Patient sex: F
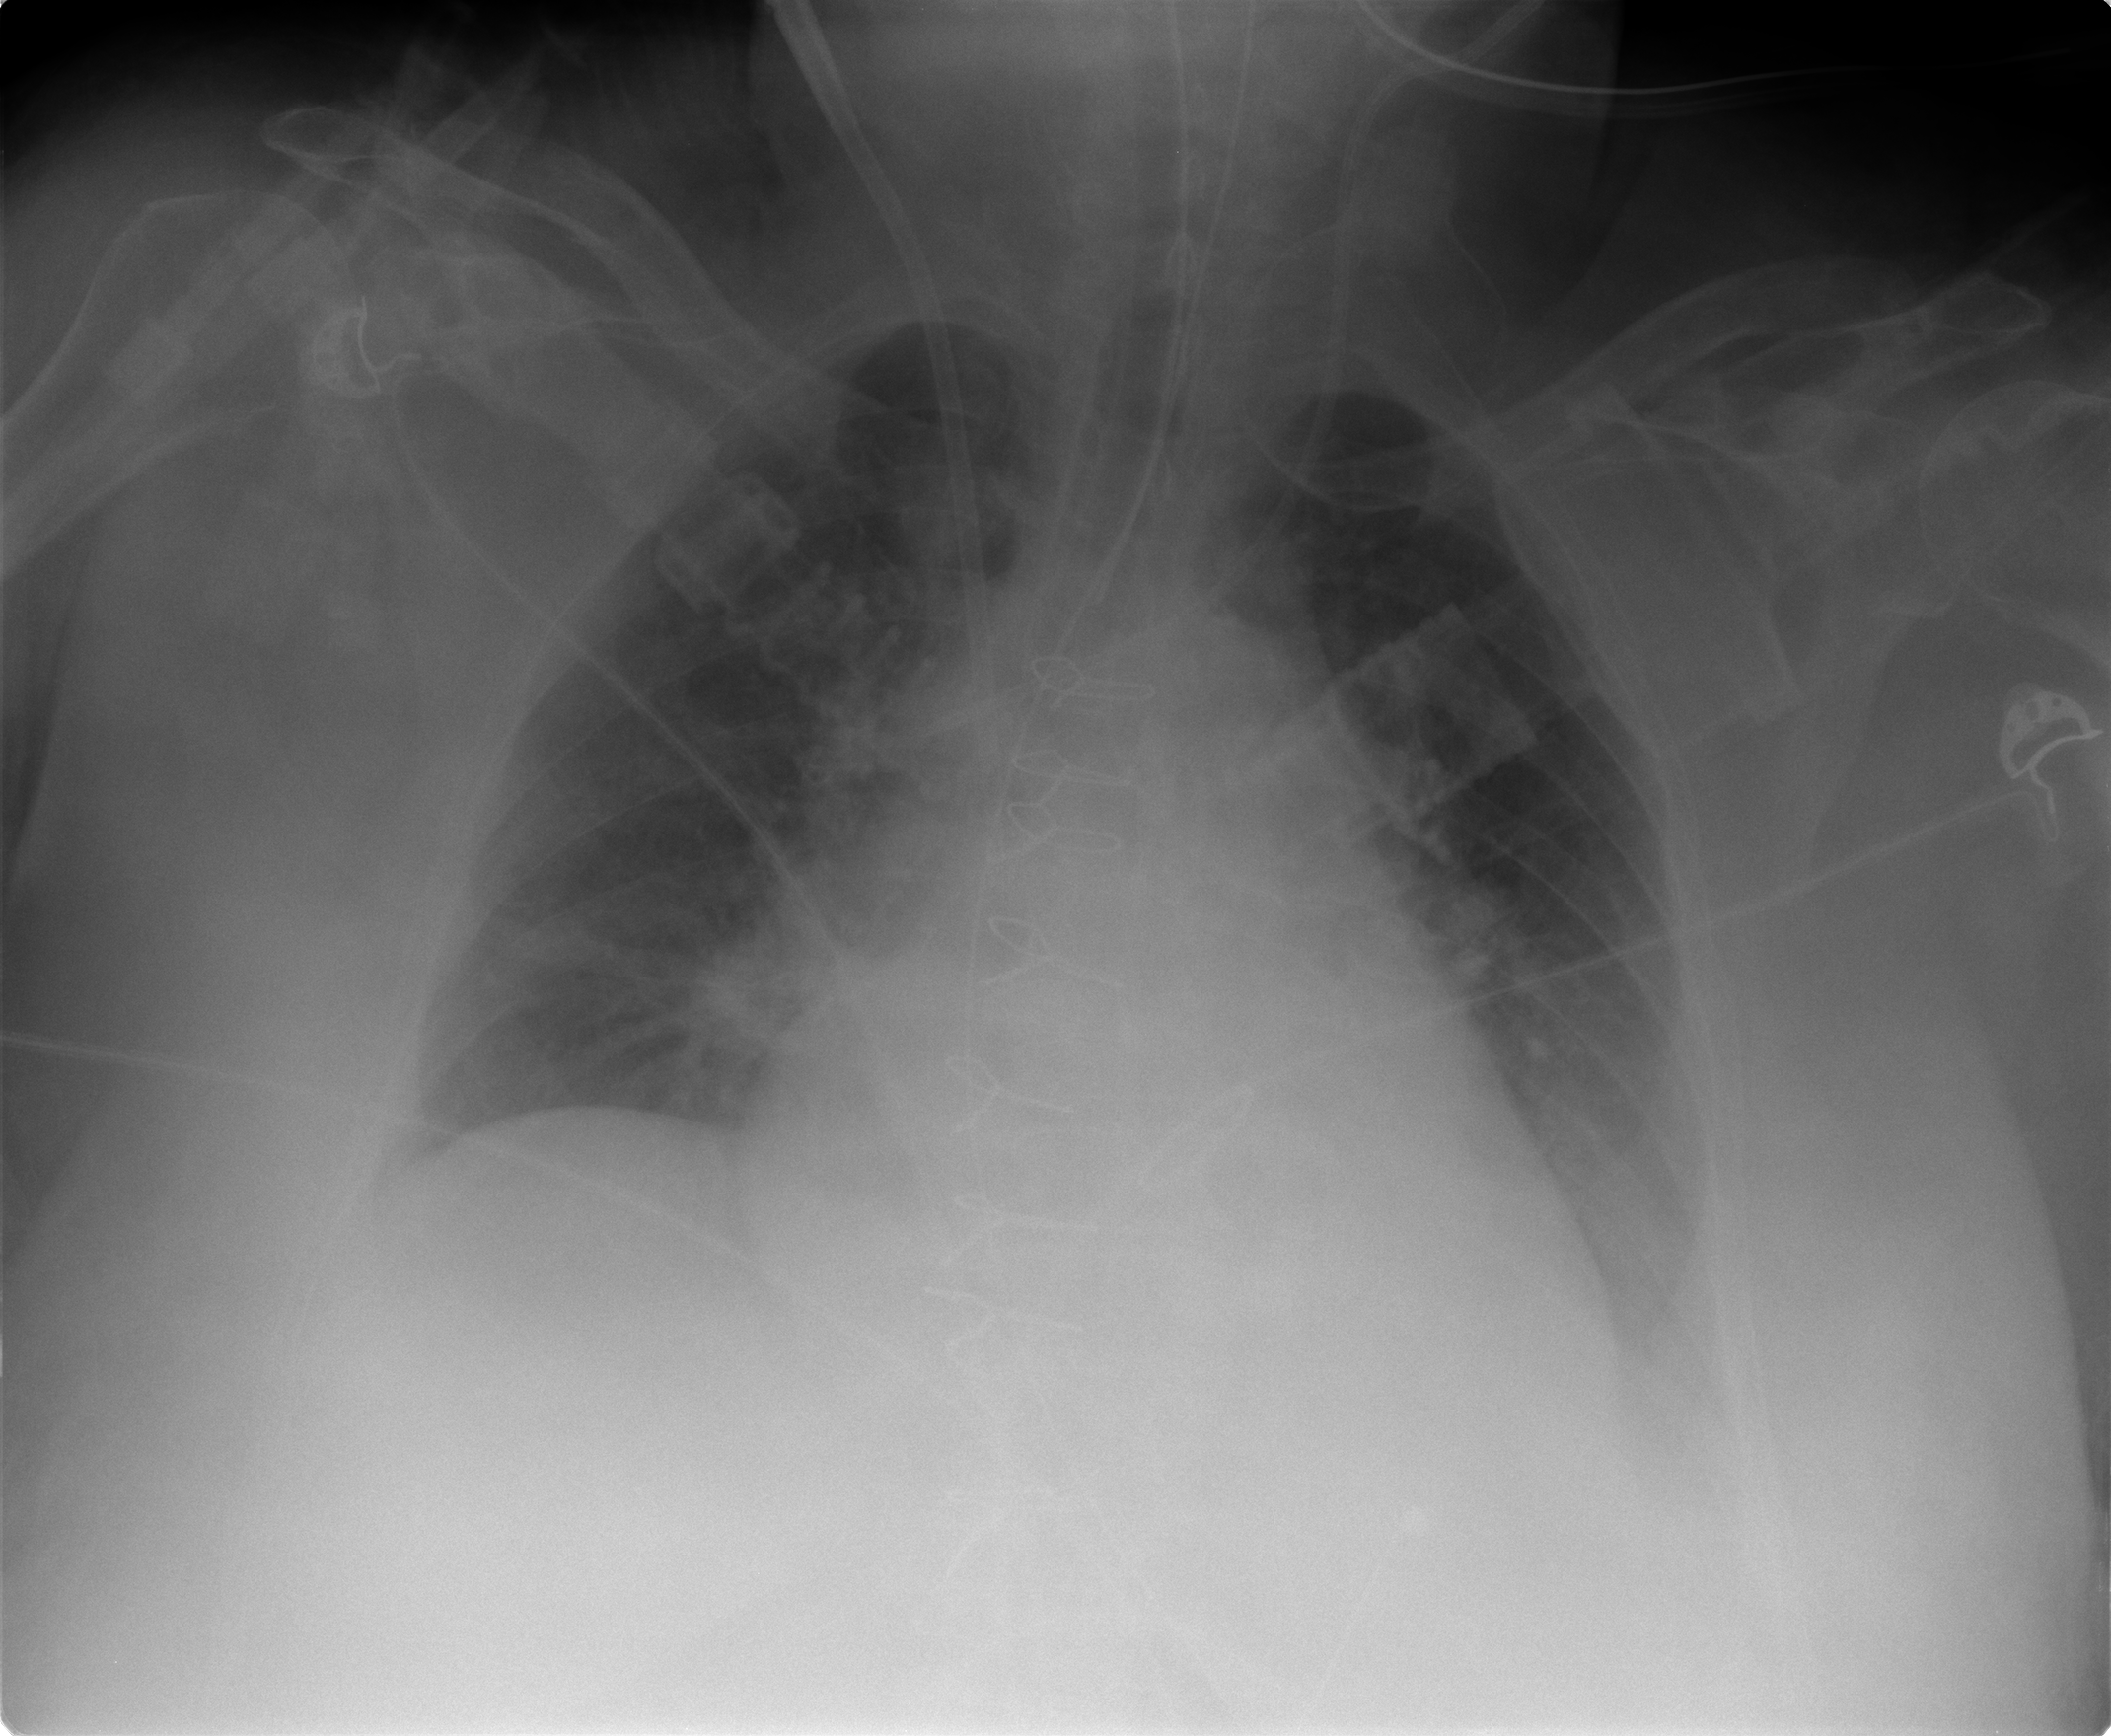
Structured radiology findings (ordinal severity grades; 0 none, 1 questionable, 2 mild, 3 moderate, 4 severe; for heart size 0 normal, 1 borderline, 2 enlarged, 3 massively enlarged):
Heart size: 2
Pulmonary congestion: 2
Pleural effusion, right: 0
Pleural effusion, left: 2
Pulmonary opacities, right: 1
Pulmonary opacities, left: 1
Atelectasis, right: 2
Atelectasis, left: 2